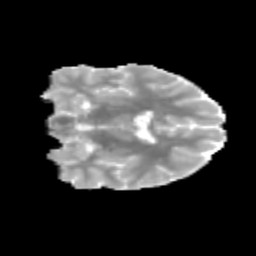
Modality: MD
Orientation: coronal
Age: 12
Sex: female
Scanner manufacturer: siemens
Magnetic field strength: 3 T
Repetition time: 3.8 s
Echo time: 0.07 s